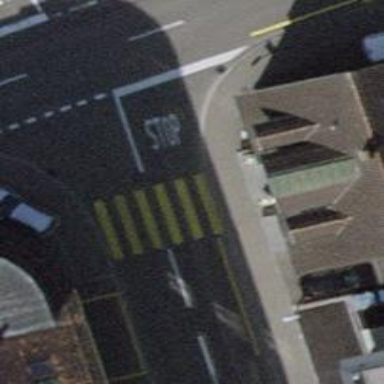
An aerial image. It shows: Uncontrolled road crossing.